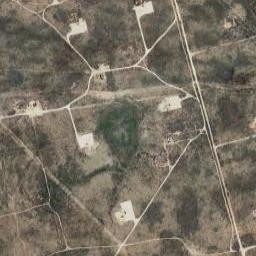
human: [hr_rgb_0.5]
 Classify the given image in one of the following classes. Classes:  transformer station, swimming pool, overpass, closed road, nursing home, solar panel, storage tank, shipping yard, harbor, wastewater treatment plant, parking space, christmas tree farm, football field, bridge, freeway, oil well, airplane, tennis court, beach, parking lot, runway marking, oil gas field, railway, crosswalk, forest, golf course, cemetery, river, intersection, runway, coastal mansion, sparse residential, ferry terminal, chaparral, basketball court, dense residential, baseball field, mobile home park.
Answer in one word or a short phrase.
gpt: oil gas field